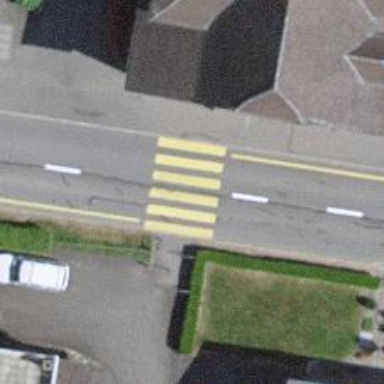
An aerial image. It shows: Zebra crossing on the road.